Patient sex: M
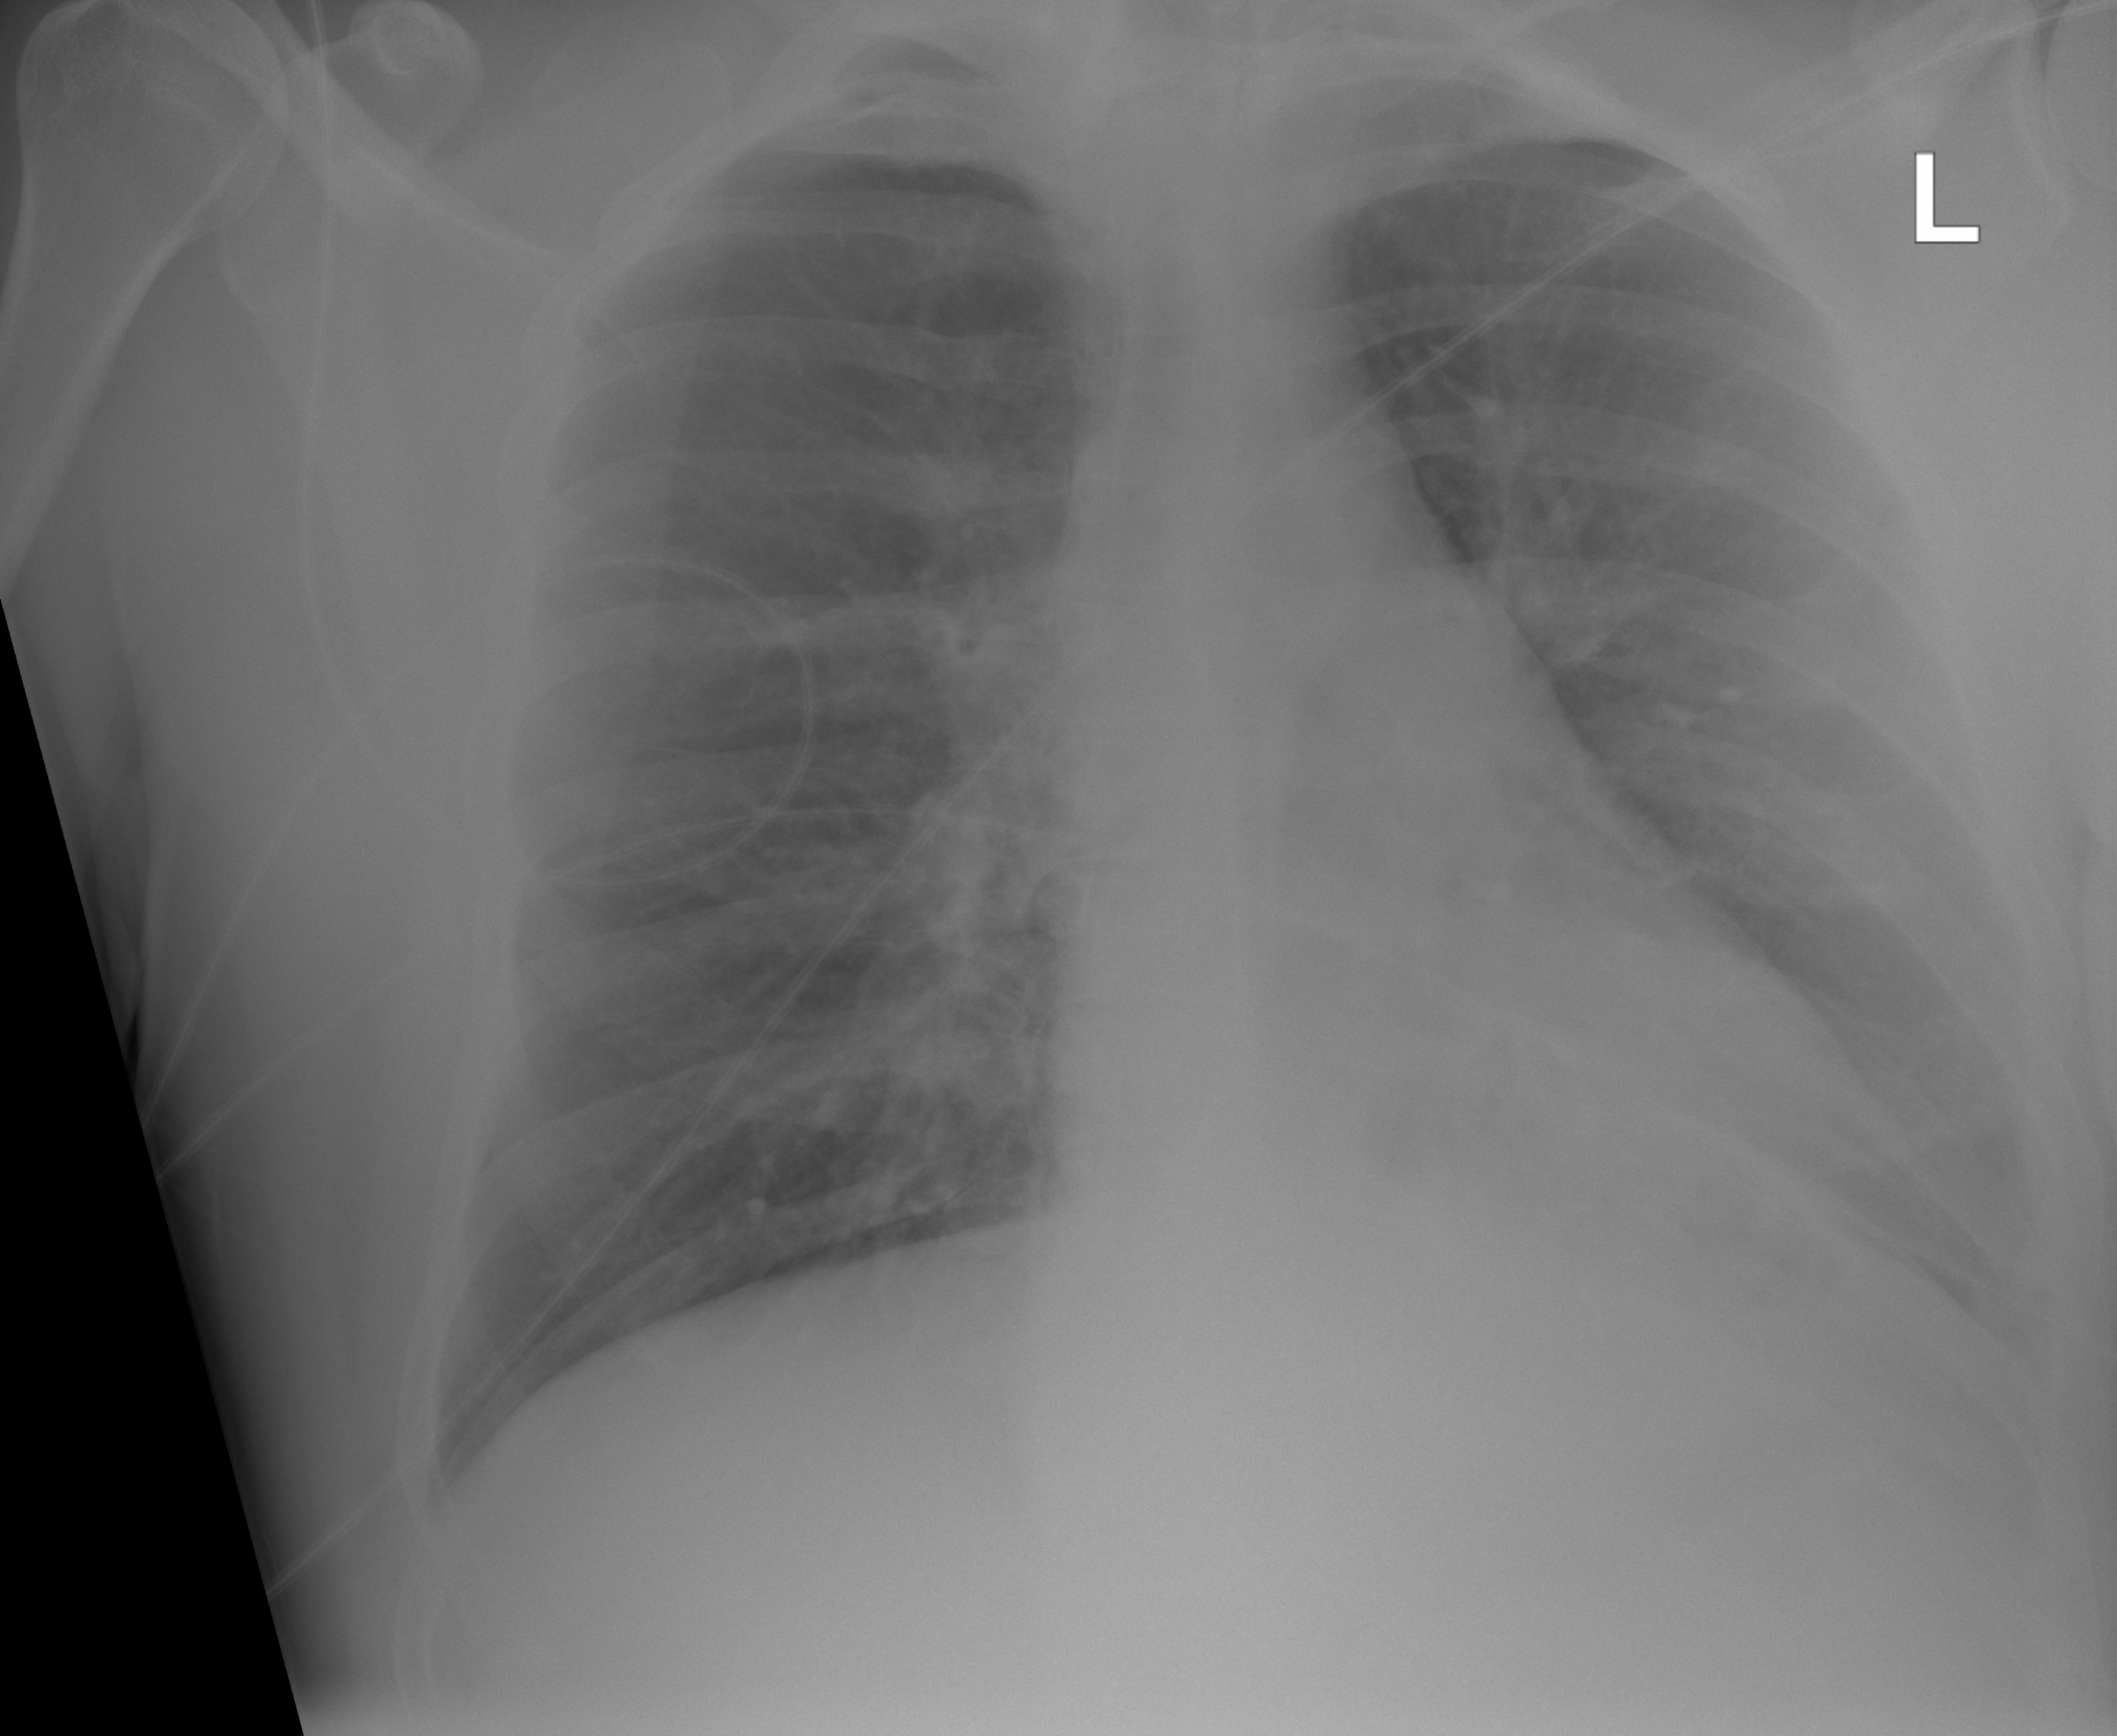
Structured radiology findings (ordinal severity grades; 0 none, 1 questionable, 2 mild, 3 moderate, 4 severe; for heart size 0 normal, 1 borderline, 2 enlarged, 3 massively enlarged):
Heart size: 0
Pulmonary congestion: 0
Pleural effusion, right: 0
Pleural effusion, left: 2
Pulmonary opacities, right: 0
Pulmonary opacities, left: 0
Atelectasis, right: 0
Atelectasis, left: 2